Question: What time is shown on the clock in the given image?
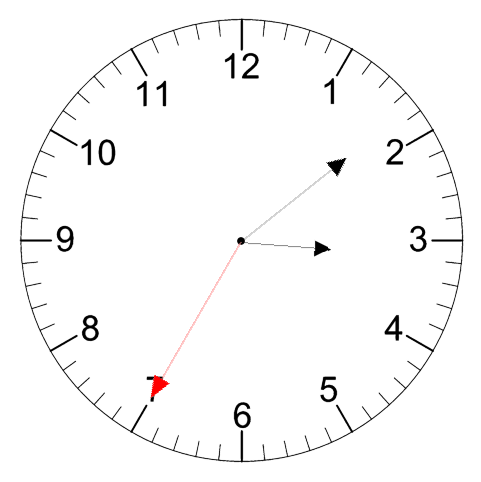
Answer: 03:08:35